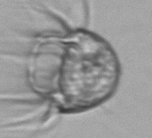
Label: Leegaardiella_ovalis